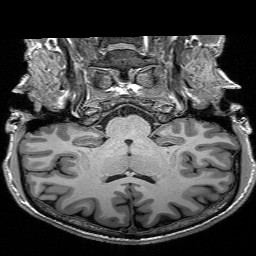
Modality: T1w
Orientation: sagittal
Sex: male